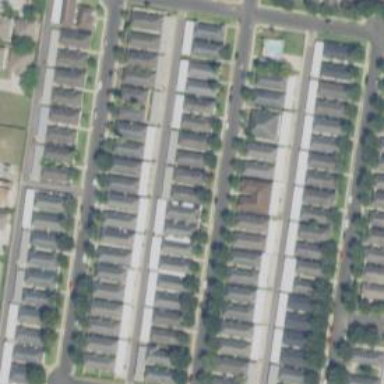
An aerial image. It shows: Alley classified as service road.